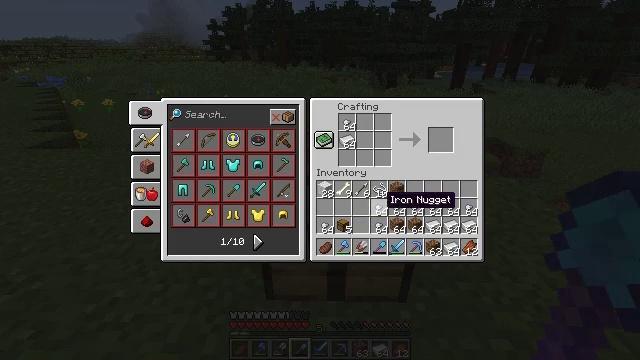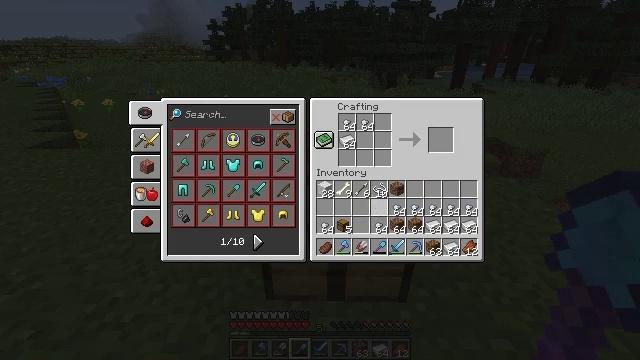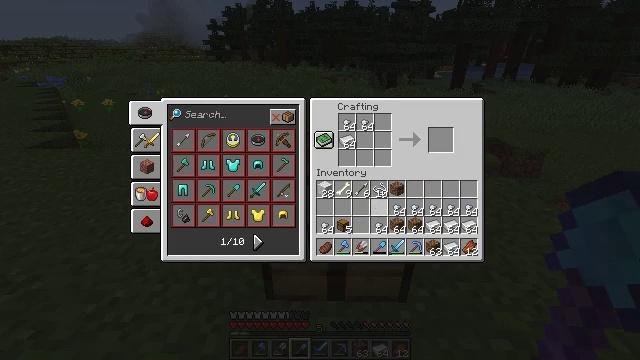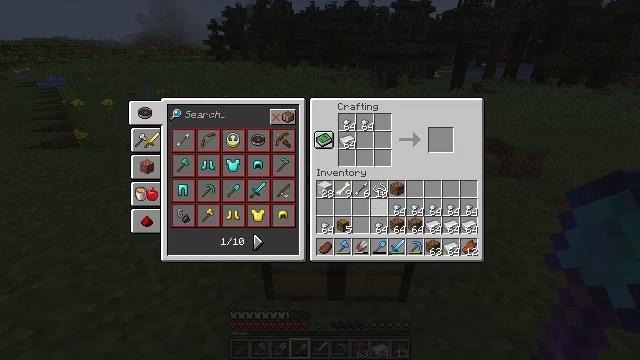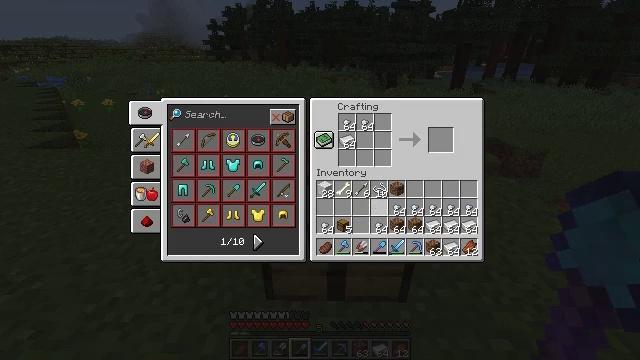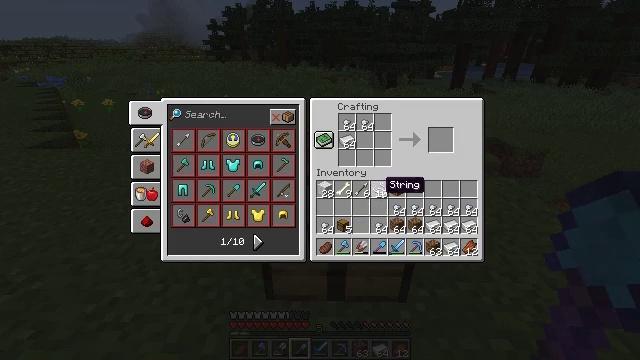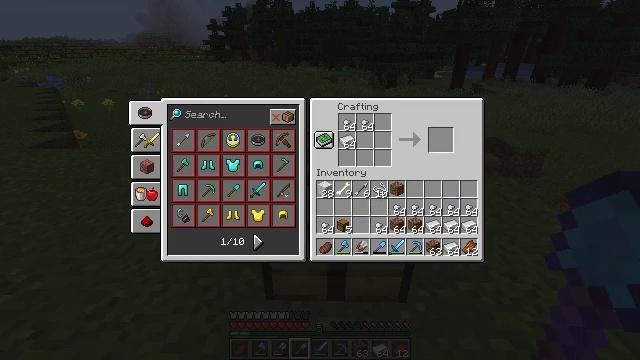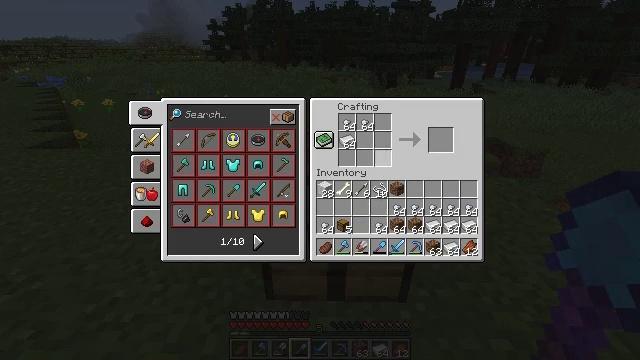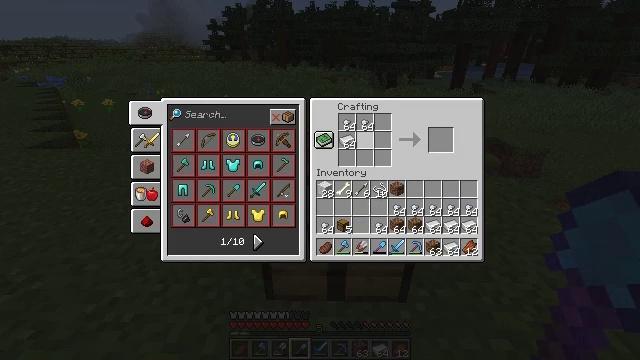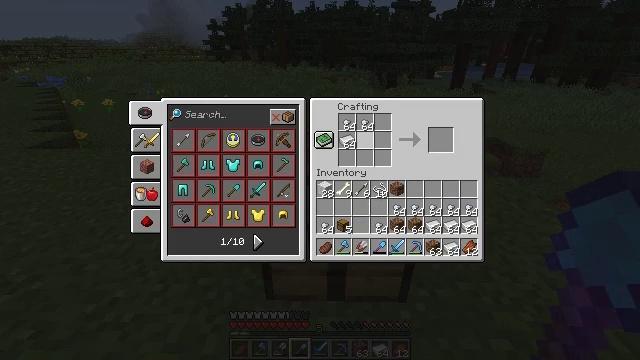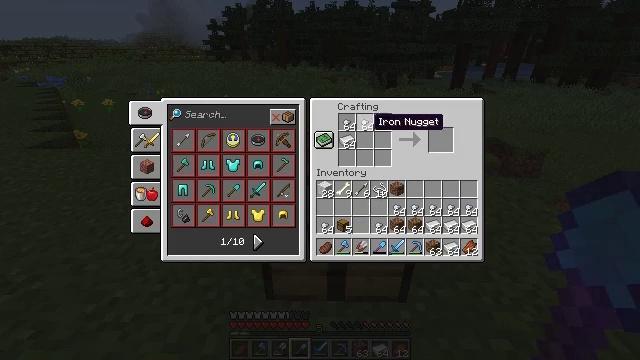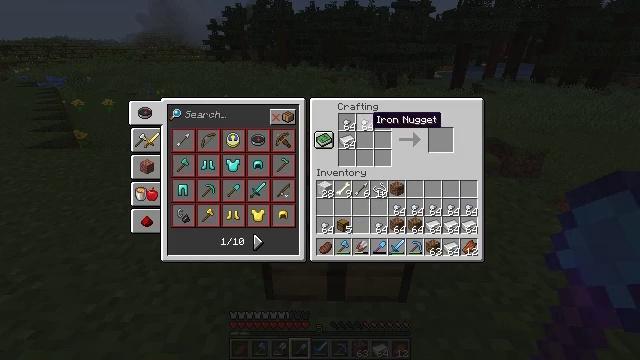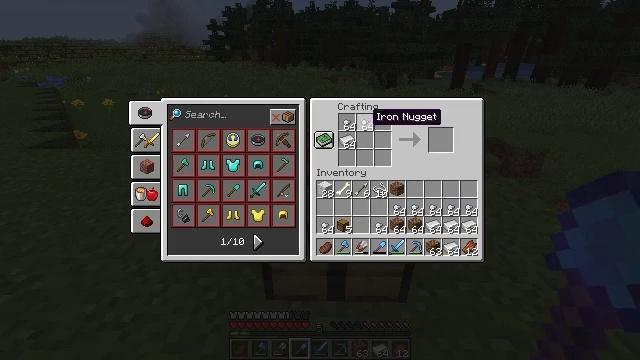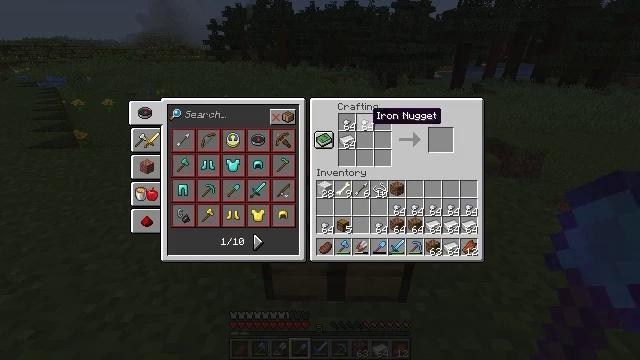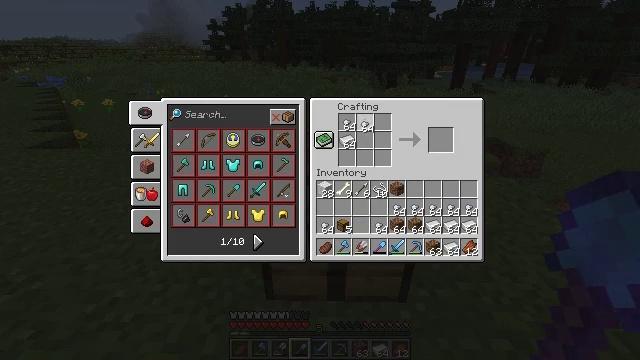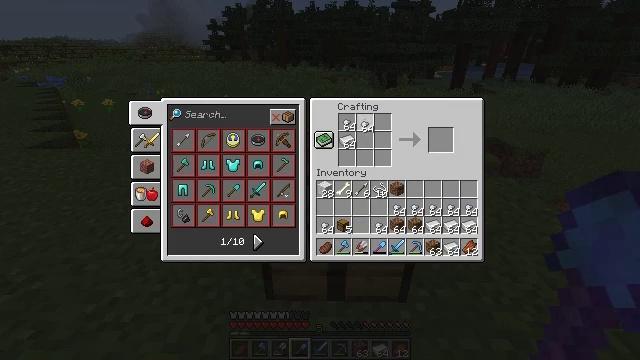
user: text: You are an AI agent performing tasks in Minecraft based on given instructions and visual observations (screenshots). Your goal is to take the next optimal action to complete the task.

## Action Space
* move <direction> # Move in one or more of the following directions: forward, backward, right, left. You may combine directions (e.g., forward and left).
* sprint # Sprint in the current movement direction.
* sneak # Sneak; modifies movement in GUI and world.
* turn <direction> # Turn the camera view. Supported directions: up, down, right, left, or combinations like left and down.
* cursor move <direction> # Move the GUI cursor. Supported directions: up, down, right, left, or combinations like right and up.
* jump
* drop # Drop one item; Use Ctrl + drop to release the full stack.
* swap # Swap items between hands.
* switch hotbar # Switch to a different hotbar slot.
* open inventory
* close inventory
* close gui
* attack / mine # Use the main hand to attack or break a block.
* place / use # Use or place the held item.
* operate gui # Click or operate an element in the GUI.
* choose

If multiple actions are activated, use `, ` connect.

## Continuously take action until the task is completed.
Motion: motion action
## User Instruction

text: Interact with the crafting table to craft a chain.
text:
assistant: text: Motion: sneak, operate gui
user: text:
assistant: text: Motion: sneak, operate gui
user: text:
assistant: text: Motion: sneak
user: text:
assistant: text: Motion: sneak
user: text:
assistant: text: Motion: sneak, cursor move up
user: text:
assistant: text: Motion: sneak, cursor move up
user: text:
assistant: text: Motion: sneak, cursor move up
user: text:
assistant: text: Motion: sneak, cursor move up
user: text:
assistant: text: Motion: cursor move up
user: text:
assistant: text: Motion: cursor move up
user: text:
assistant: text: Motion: no_op
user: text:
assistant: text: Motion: no_op
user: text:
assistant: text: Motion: no_op
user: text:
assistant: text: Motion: operate gui
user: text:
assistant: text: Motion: operate gui
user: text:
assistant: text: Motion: cursor move left and down, operate gui
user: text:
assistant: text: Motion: cursor move down
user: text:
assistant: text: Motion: no_op
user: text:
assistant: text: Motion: no_op
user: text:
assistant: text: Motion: no_op
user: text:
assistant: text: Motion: operate gui
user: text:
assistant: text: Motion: operate gui
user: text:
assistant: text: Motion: operate gui
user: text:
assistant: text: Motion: no_op
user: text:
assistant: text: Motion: no_op
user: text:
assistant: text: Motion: cursor move right
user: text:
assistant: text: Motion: cursor move right
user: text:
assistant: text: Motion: cursor move right
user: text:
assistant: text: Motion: no_op
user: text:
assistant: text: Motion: no_op